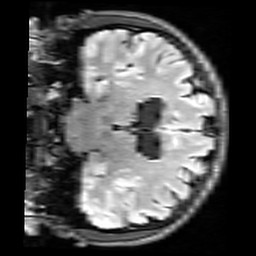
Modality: FLAIR
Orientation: coronal
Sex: male
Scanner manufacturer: siemens
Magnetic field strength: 3 T
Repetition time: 10 s
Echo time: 0.09 s